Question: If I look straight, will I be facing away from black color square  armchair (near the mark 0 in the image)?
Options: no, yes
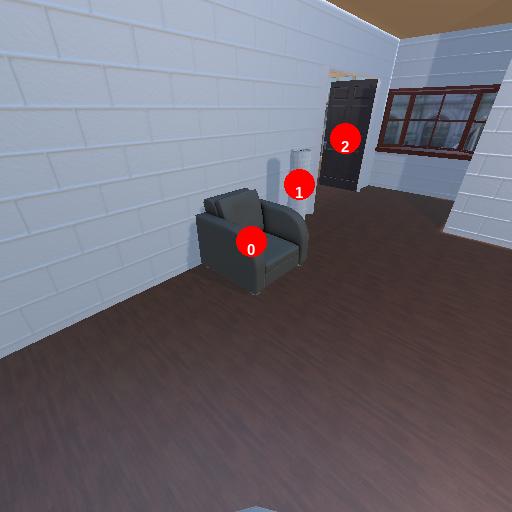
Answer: no